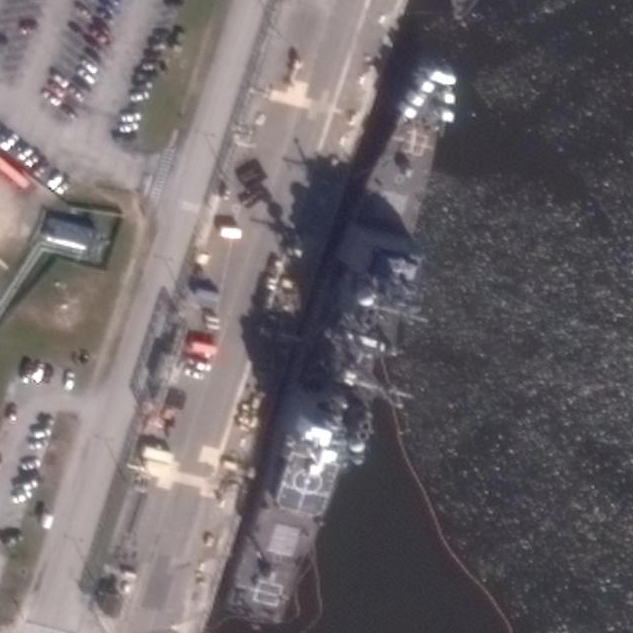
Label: Ticonderoga-class_cruiser